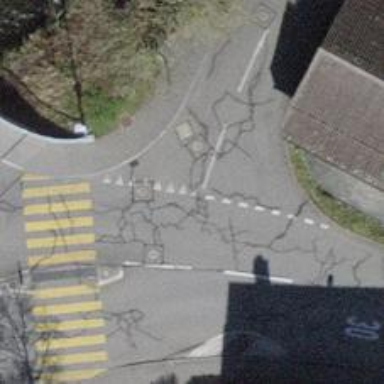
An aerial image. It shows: Road with "give way" sign.